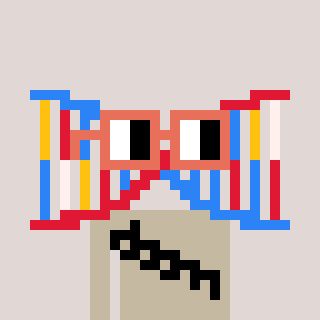
a pixel art character with square orange glasses, a dna-shaped head and a bege-colored body on a warm background